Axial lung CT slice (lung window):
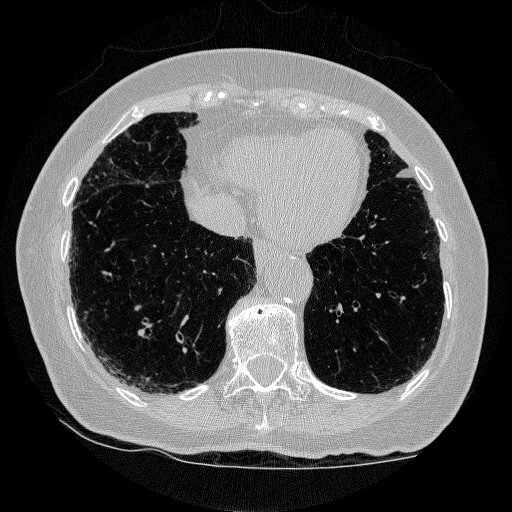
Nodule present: no